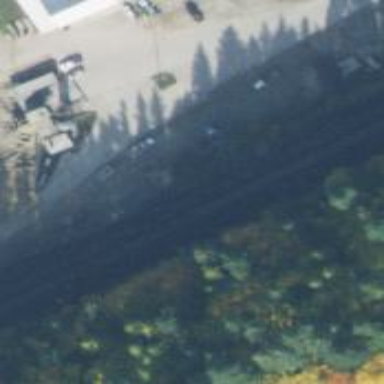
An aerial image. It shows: Railway siding with rails.